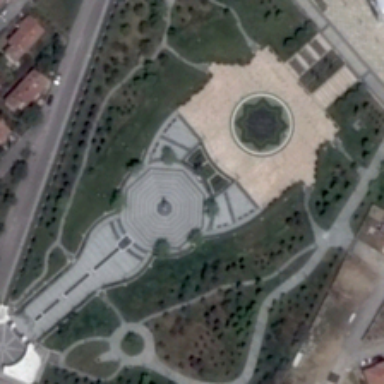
There are many red roofed houses around the square .